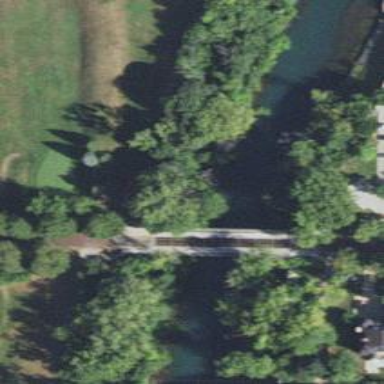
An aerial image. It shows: Footway that resembles golf path.